Question: I work on an application "shell" on the plateform "Windows Phone 8".
I'm just trying to disable all my user UI controllers when a command is executed.
All controllers buttons work well in "disable" mode, but I do not know why, my controller "TextBox" is still active. This is very annoying because the user can still click the input fields durant an operation treatment :'(
Thank a lot guys ;-)
This is my code where i try to disable and enable after my operation is finish:
'''
//.... Get the controller textBox in my class
ttbxInputShell = new RadTextBox() { Text = (ContentPanel.FindName("ttbx_shell") as RadTextBox).Text };
//....
// Disable Ui
#region DisableUI
public void DisableUi()
{
Deployment.Current.Dispatcher.BeginInvoke(() =>
{
ttbxInputShell.IsEnabled = false; //No Work
ttbxInputShell.IsHitTestVisible = false; //No Work
ttbxInputShell.IsReadOnly = true; //No Work
btnLastCommande.IsEnabled = false; //Work
btnHelpCommande.IsEnabled = false; //Work
btnExecuteCommande.IsEnabled = false; //Work
});
}
#endregion
// Enable Ui
#region EnableUI
public void EnableUi()
{
Deployment.Current.Dispatcher.BeginInvoke(() =>
{
ttbxInputShell.IsEnabled = true;
ttbxInputShell.IsHitTestVisible = true;
ttbxInputShell.IsReadOnly = false;
btnLastCommande.IsEnabled = true;
btnHelpCommande.IsEnabled = true;
btnExecuteCommande.IsEnabled = true;
});
}
#endregion
'''
XAML CODE
'''
<TextBox x:Name="ttbx_shell" KeyDown="ttbx_shell_KeyDown_1" GotFocus="ttbx_shell_GotFocus_1" LostFocus="ttbx_shell_LostFocus_1" TextChanged="ttbx_shell_TextChanged_1" HorizontalAlignment="Stretch" VerticalAlignment="Center" TextWrapping="Wrap" Height="100" Margin="-7,-8,0,0" FontSize="26" Padding="3,6,3,0" Grid.Row="2" FontFamily="dos_font.ttf#Perfect DOS VGA 437 Win" />
<Button x:Name="btnLastCommande" Content="F1" Grid.Row="2" Margin="231,0,55,0" Grid.ColumnSpan="3" Tap="btnLastCommande_Tap" />
<Button x:Name="btnHelpCommande" Content="?" Grid.Row="2" Grid.Column="1" Margin="55,0,95,0" Grid.ColumnSpan="3" Tap="btnHelpCommande_Tap"/>
<Button x:Name="btnExecuteCommande" Grid.Row="2" Grid.Column="2" Content="Enter" Padding="-3" Margin="55,0,-5,0" Grid.ColumnSpan="2" Tap="btnExecuteCommande_Tap"/>
</Grid>
'''
And this is a picture of my application, where you can find the input is still enbale .. But the buttons is disable:

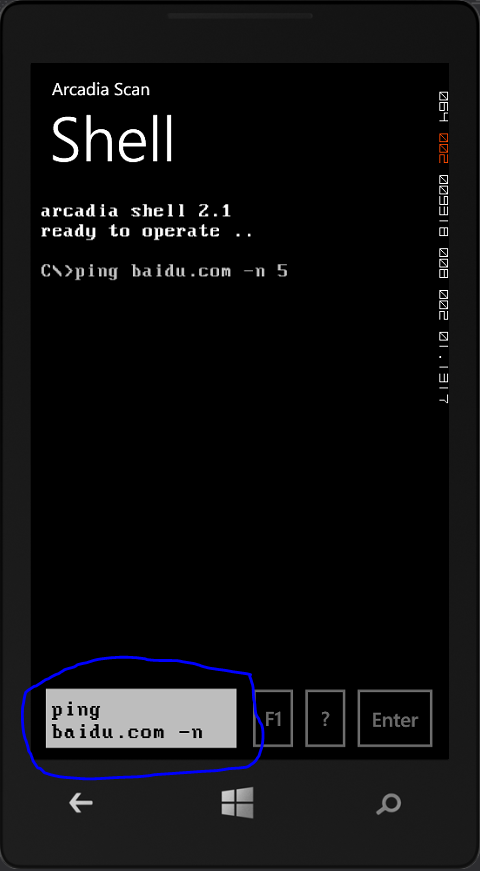
Answer: You enable / disable a control which is not added to your UI. The original control with the name "ttbx_shell" shown in the UI is thus not affected.